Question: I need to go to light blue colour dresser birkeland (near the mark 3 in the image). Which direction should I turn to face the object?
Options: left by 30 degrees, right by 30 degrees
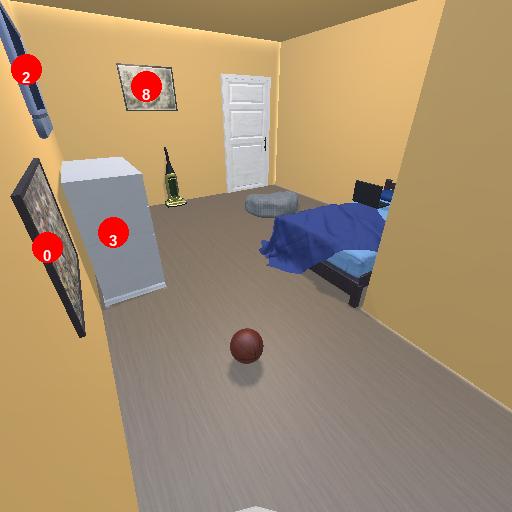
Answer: left by 30 degrees